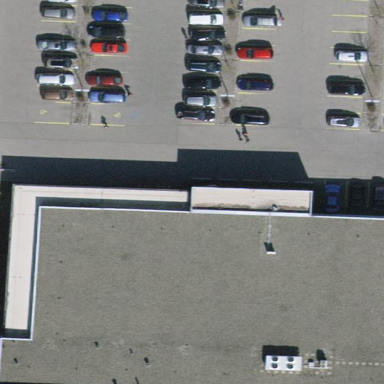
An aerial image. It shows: Retail building.